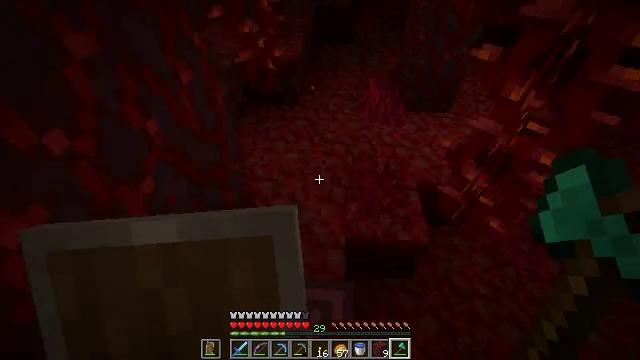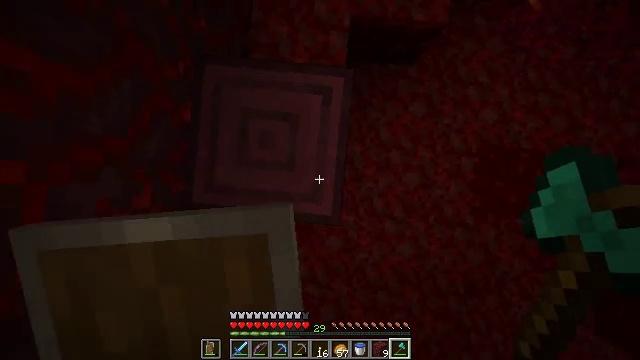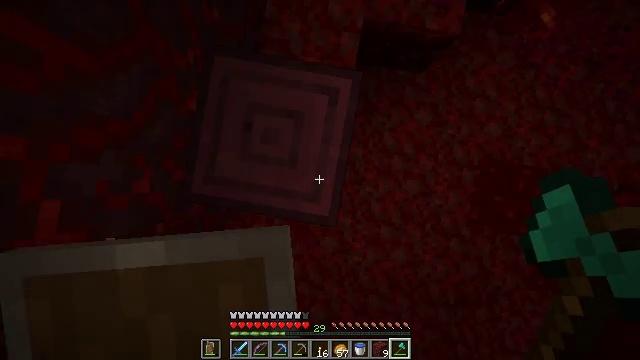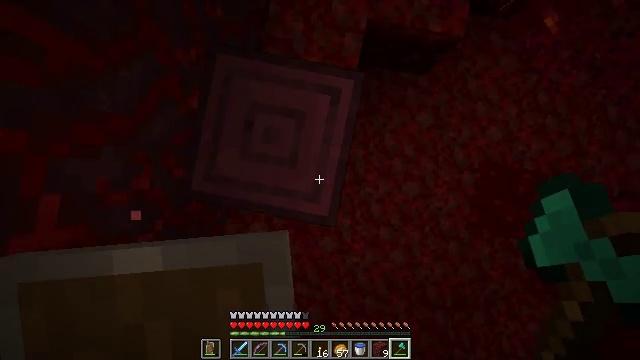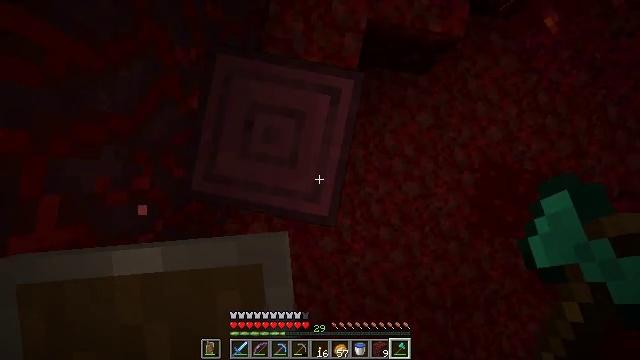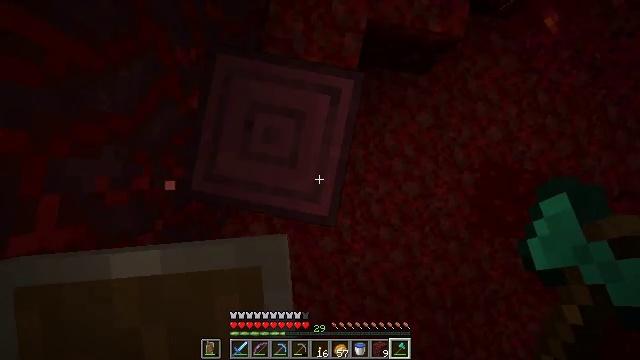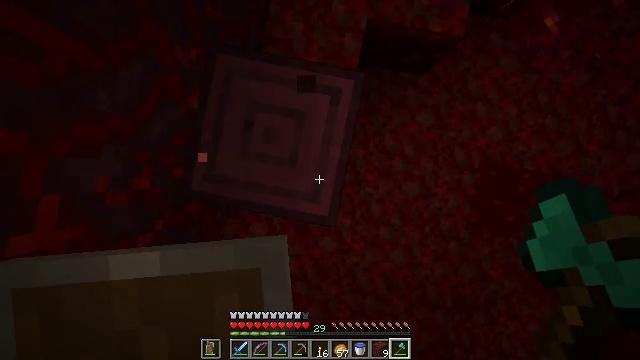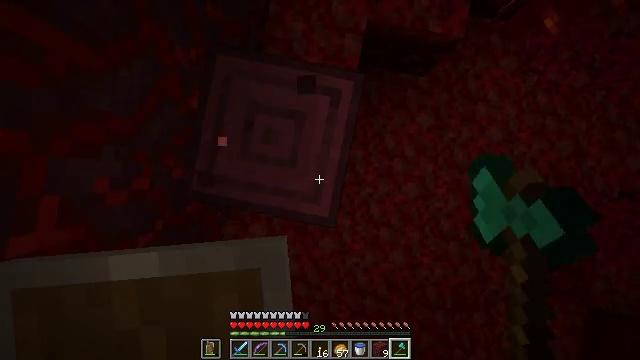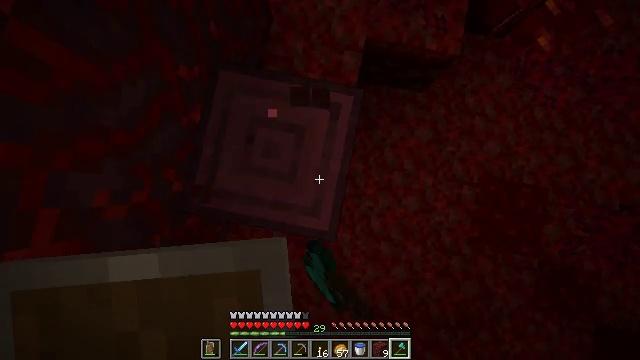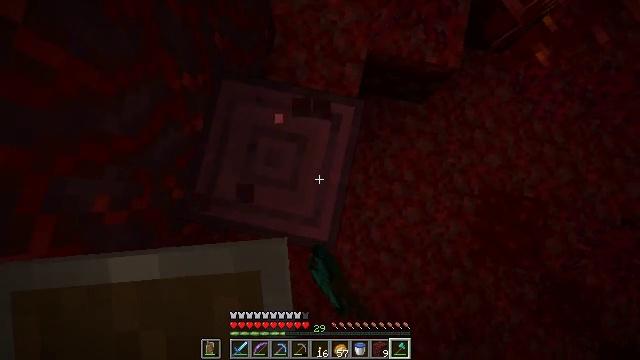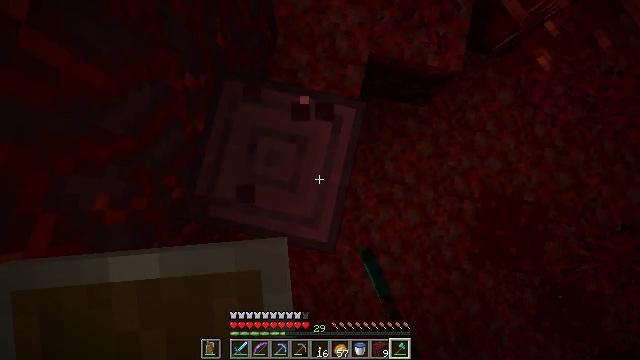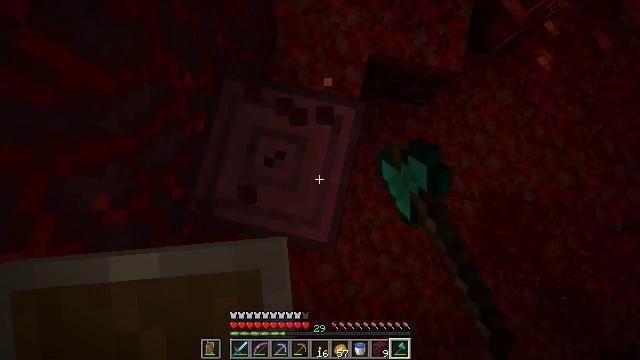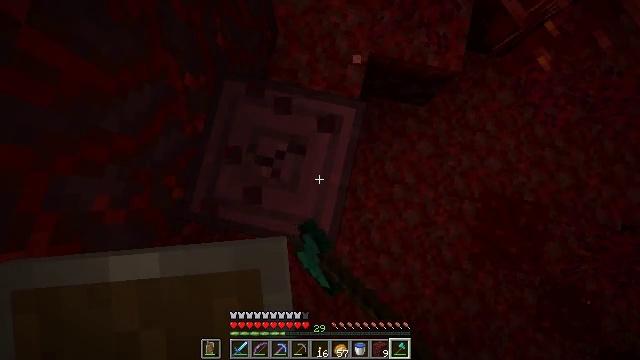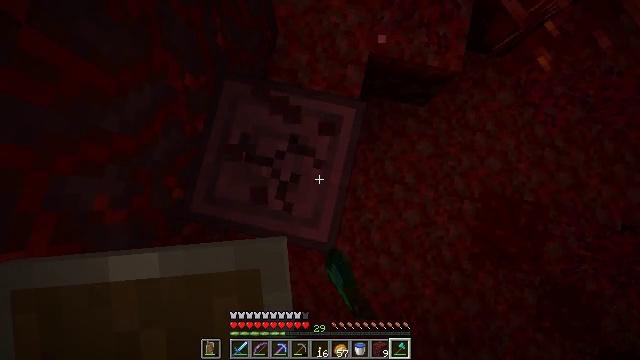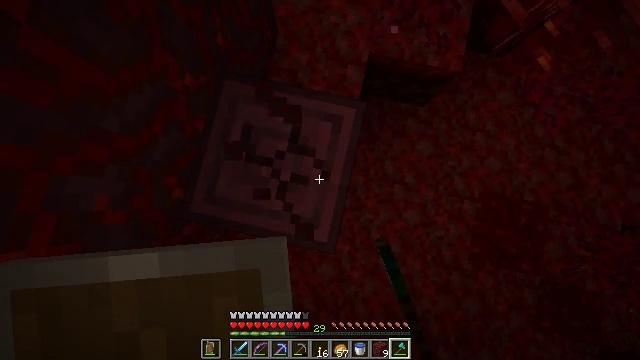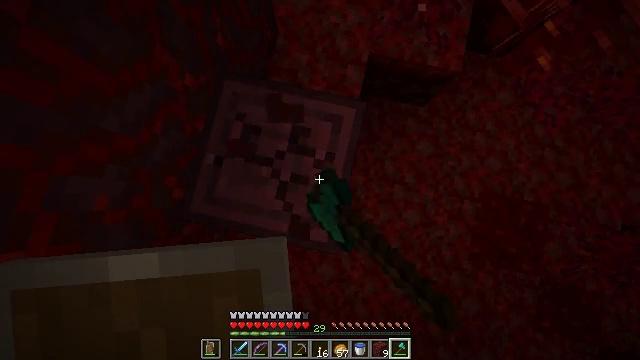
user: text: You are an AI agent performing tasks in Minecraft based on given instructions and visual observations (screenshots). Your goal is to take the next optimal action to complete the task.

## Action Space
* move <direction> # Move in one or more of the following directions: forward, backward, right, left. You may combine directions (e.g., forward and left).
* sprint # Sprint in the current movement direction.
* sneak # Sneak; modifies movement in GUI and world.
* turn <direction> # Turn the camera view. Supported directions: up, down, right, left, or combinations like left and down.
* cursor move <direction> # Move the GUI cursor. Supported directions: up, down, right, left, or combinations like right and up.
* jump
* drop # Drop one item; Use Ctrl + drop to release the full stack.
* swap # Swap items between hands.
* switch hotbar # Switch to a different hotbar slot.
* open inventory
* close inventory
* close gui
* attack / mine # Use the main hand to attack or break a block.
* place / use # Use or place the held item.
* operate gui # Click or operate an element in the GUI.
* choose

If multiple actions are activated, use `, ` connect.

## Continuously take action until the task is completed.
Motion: motion action
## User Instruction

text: Harvest crimson stem blocks.
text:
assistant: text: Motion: turn down
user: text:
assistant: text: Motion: turn left and down
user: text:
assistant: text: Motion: turn left and down
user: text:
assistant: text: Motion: no_op
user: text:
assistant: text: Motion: no_op
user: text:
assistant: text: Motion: attack / mine
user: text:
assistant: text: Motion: attack / mine
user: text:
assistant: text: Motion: turn up, attack / mine
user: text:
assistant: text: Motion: turn up, attack / mine
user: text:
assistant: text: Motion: attack / mine
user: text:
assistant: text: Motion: attack / mine
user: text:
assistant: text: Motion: attack / mine
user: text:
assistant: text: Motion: attack / mine
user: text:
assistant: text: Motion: attack / mine
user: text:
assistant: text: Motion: attack / mine
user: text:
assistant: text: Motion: attack / mine
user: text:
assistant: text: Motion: attack / mine
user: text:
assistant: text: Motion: attack / mine
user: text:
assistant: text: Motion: attack / mine
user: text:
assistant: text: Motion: attack / mine
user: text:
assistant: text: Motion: attack / mine
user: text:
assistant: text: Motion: turn left, attack / mine
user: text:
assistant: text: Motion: attack / mine